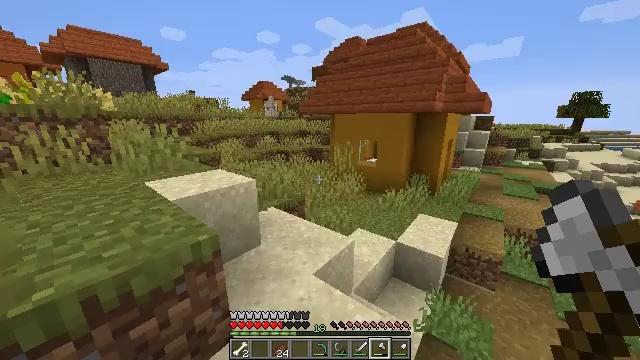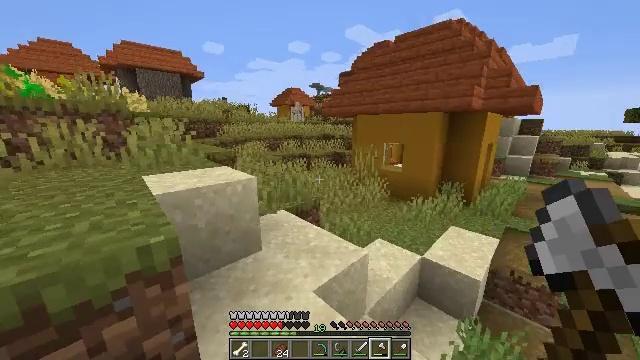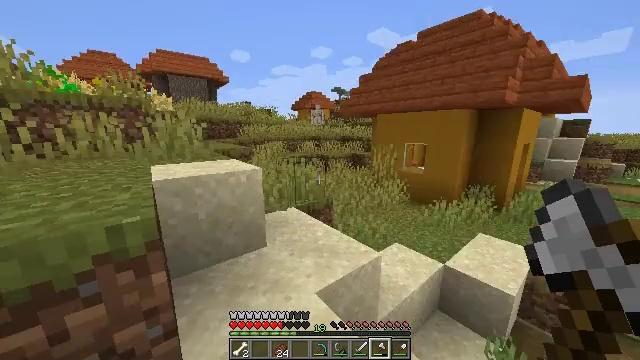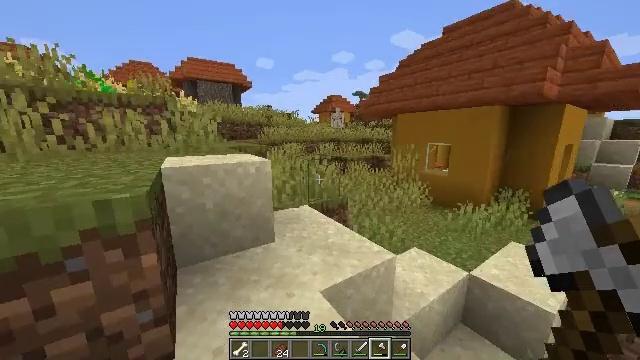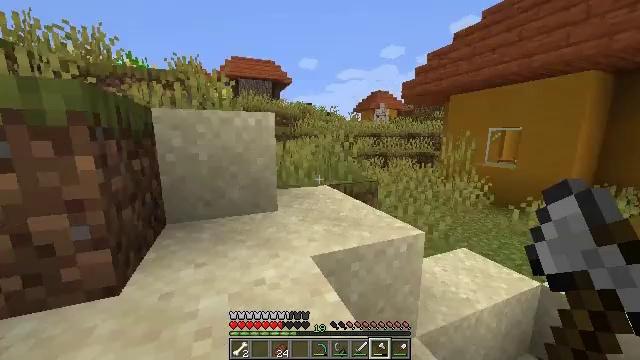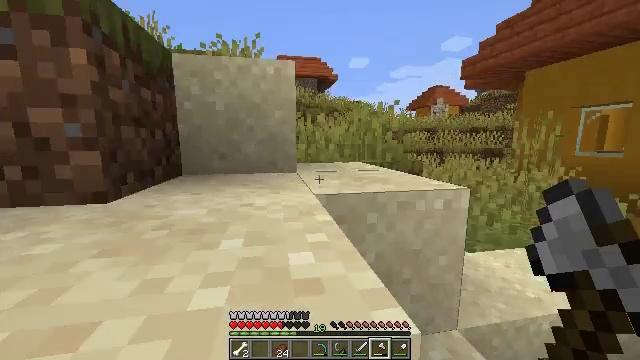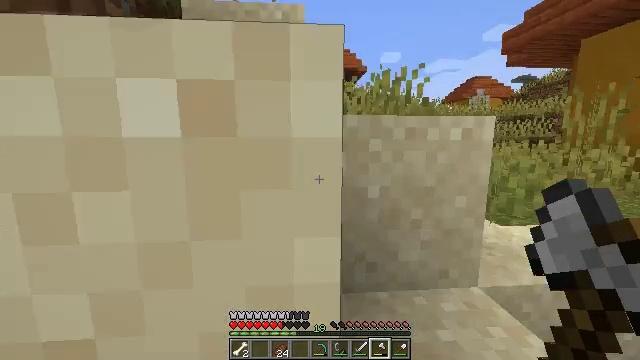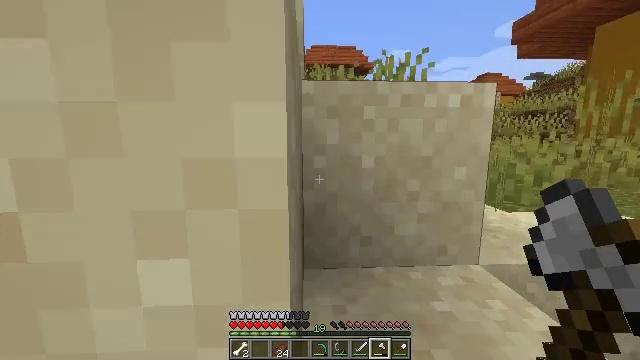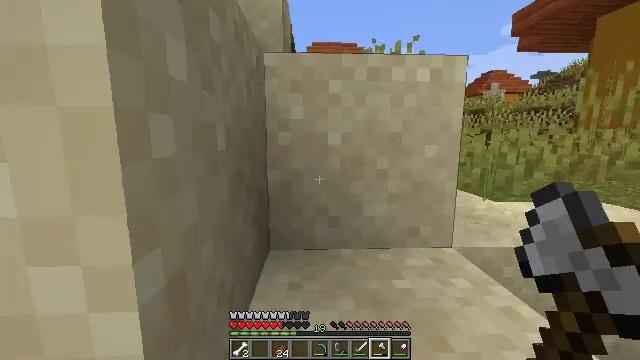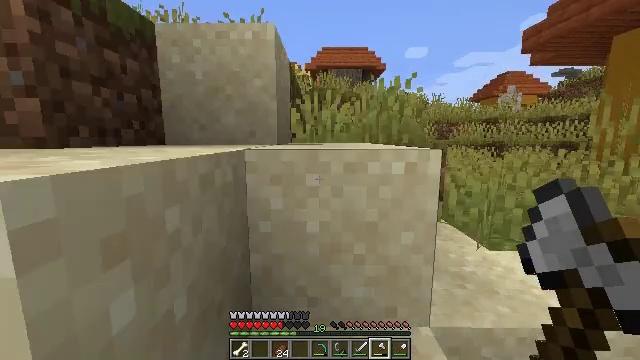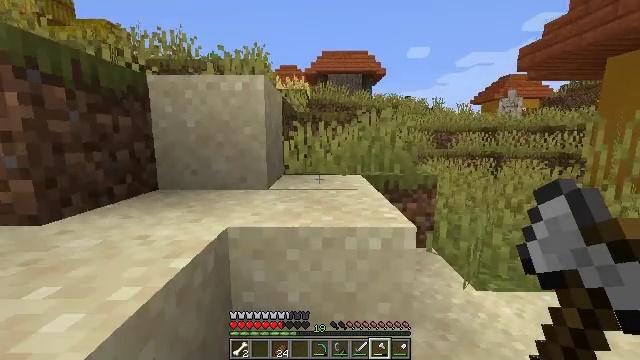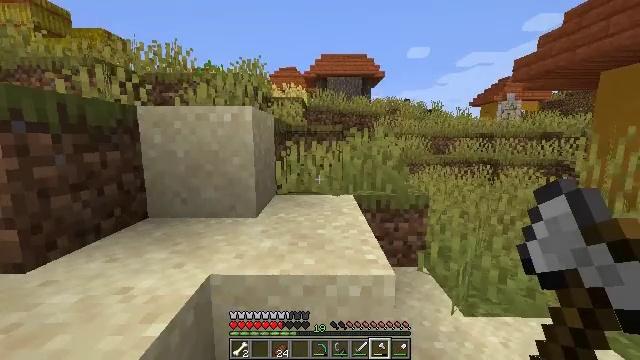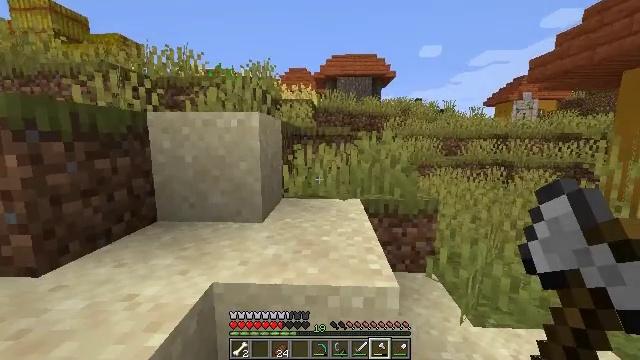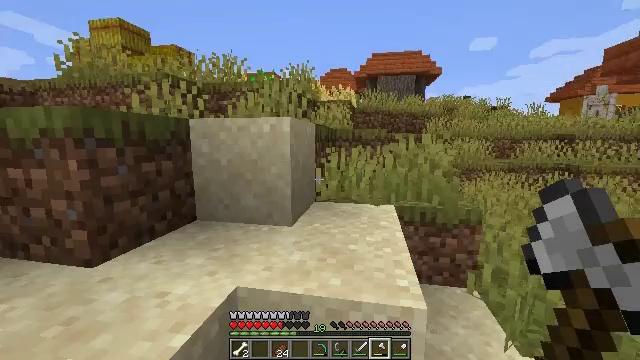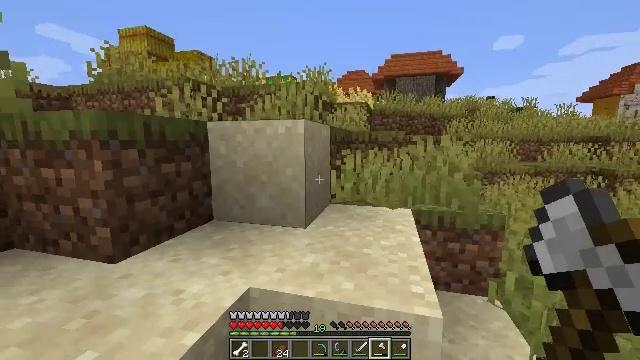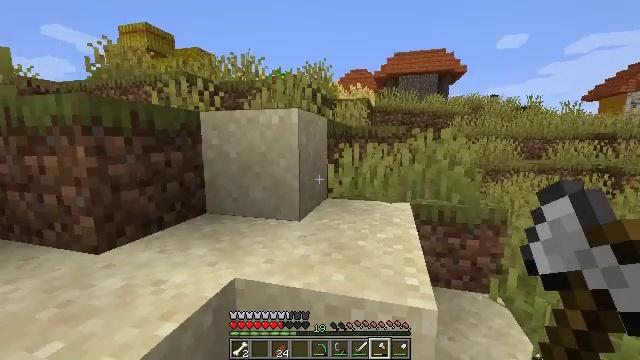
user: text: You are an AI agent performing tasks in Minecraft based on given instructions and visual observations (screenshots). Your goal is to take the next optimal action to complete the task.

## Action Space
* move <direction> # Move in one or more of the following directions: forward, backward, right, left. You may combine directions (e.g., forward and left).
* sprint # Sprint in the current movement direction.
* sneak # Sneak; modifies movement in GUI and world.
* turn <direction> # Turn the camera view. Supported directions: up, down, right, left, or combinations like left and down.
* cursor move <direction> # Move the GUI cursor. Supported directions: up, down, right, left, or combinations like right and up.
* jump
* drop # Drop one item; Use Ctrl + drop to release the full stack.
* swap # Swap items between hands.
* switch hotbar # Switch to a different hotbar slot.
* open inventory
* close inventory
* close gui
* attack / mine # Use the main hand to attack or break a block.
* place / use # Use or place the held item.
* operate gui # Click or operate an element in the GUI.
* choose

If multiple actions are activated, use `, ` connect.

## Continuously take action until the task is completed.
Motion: motion action
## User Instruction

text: Combine materials at a crafting table to make chainmail boots.
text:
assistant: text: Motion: move forward, turn left and up, jump
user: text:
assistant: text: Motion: move forward, turn left and up, jump
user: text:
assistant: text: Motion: move forward, turn left and up, jump
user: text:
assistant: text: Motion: move forward, turn left and up, jump
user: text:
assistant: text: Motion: move forward, turn left and up, jump
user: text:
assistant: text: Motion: move forward, turn left, jump
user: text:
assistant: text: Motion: move forward, sprint, turn left, jump
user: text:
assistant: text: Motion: move forward, sprint, jump
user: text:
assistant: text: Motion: move forward, sprint, turn left, jump
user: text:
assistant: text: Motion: move forward, sprint, jump
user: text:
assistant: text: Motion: move forward, jump
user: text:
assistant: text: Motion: move forward, turn left, jump
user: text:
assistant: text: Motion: move forward, turn left, jump
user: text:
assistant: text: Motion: move forward, turn left, jump
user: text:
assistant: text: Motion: move forward, jump
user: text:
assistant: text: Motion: move forward, jump
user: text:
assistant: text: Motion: move forward, sprint, jump
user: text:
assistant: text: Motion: move forward, sprint, jump
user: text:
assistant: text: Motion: move forward, sprint, jump
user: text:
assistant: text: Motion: move forward, sprint, jump
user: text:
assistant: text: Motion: move forward, turn left, jump
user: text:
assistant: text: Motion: move forward, turn left, jump
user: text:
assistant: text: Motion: move forward, turn left, jump
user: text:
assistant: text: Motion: move forward, turn left, jump
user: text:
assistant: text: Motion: move forward, turn left, jump
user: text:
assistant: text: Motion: move forward, turn left, jump
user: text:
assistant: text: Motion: move forward, sprint, jump
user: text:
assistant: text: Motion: move forward, sprint, jump
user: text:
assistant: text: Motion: move forward, sprint, jump
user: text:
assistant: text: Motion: move forward, sprint, jump